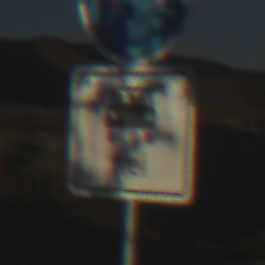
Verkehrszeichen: MehrfachbesetzePersonenkraftwagenFrei
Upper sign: Busssonderstreifen
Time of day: SunriseSunset
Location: Outdoor (Nature)
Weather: Clear
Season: NotSpecified
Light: Natural